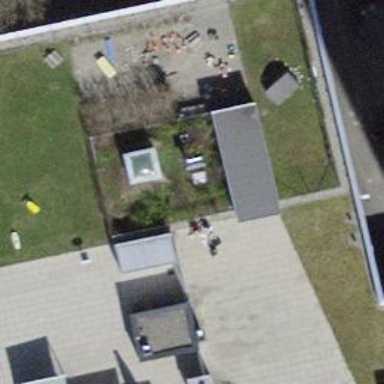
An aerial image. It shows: Community center.